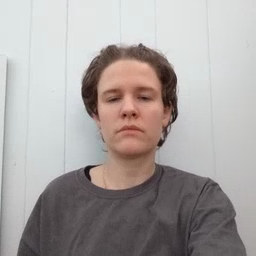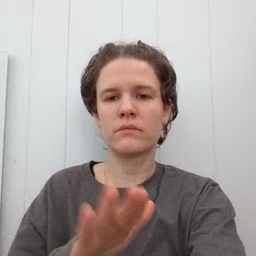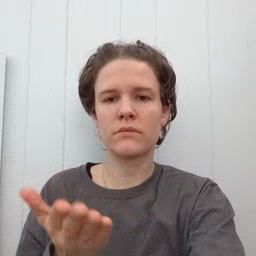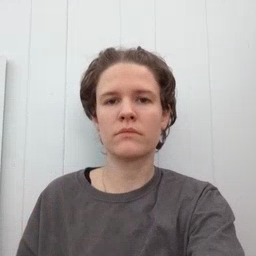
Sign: book